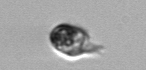
Label: Balanion